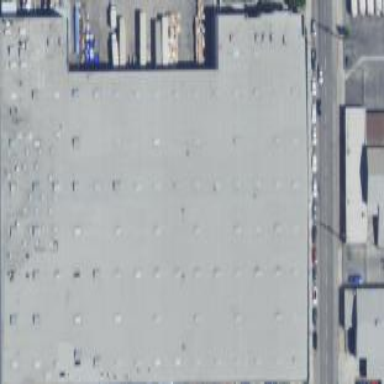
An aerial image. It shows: Warehouse building.